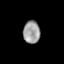
Tissue: lung
Cell type: Epithelial cells
Senescence score: 0.198
Nuclear area (px): 375
Mean DAPI intensity: 155.893